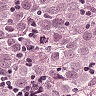
Metastatic tissue present: yes